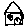
Label: house